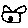
Label: cat